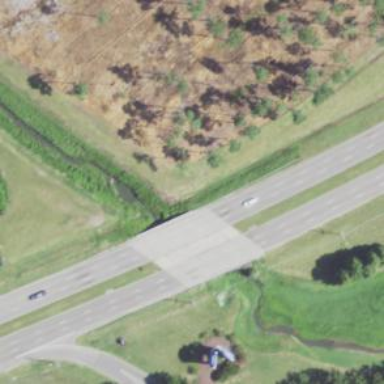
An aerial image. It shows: Bridge on trunk expressway.